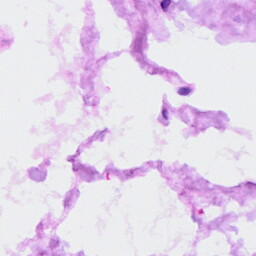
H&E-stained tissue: Ovarian